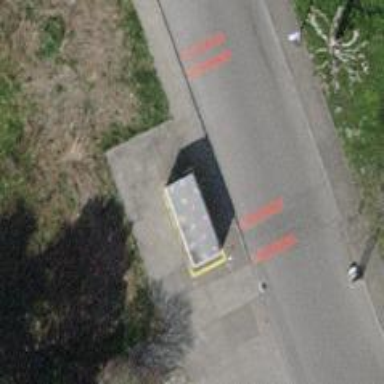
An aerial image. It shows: Asphalt sidewalk.